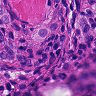
Metastatic tissue present: yes